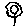
Label: flower